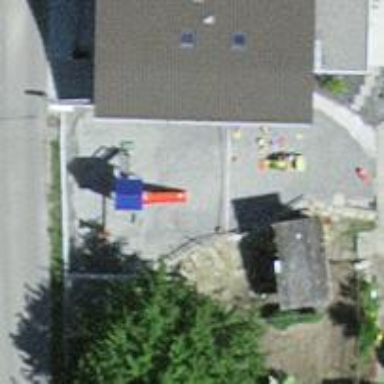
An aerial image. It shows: Playground area for leisure activities on the land.